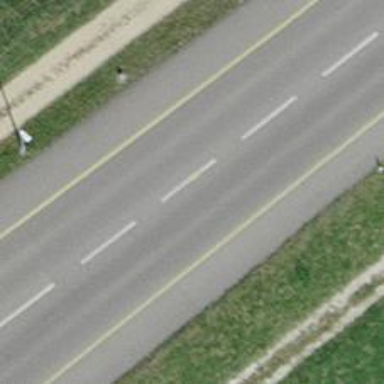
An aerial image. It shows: Asphalt road with primary highway and cycle track.